Interaction volume radius: 5 \u00c5
Interaction volume height: 15 \u00c5
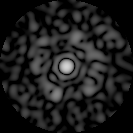
Disorder parameter: 0.8595